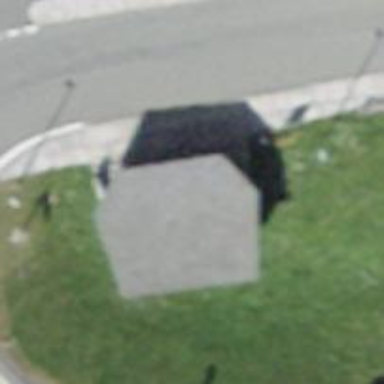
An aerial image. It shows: Public transport shelter building with gallery for visitors.